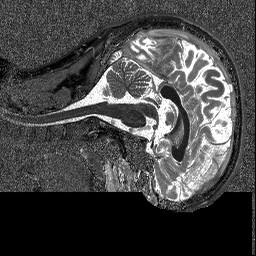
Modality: T1map
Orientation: sagittal
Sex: male